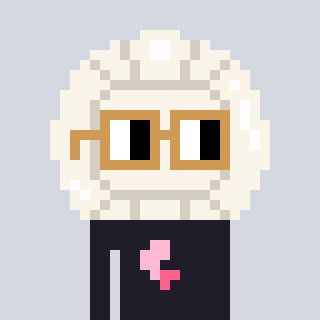
a pixel art character with square brown glasses, a volleyball-shaped head and a grayscale-colored body on a cool background